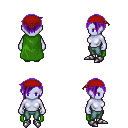
a pixel art fantasy rpg character, female body template, dark elf, purple skin, green cape, teal pants, purple pixie cut hairstyle, red bandana, metal boots, four views (front, back, left, right), 2x2 character sprite sheet, small pixel art, hard edges, no anti-aliasing